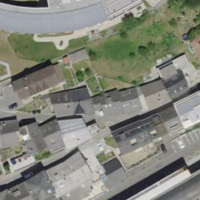
EUNIS habitat code: 54
Species observed at this site:
Scotopteryx chenopodiata